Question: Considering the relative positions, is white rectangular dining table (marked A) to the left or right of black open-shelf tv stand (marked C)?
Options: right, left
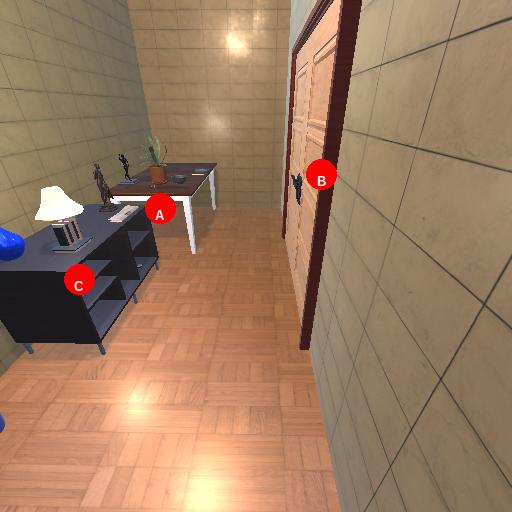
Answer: right